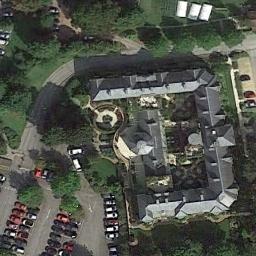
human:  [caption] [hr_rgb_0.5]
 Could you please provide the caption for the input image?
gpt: The church with an octagon tower and a parking lot is in front of the church .

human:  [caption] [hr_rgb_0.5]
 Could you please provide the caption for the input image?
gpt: A church with a gray roof, Surrounded by trees and parked vehicles .

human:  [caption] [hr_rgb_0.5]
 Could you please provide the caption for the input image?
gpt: There is a church surrounded by some trees with a parking lot beside .

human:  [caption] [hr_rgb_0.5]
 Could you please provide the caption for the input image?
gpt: This is a church with an umbrella roof in the middle .

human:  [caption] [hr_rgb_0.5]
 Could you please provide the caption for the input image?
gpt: Many cars are near the church .